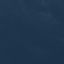
Land use / land cover: SeaLake